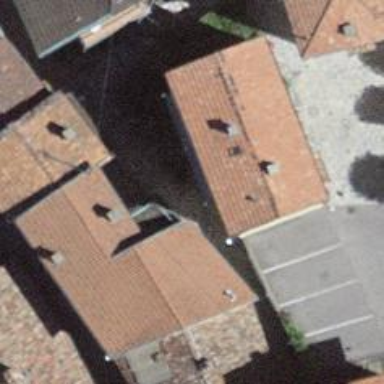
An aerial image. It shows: Alley with sett surface.